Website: home-depot
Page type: customer-info-address
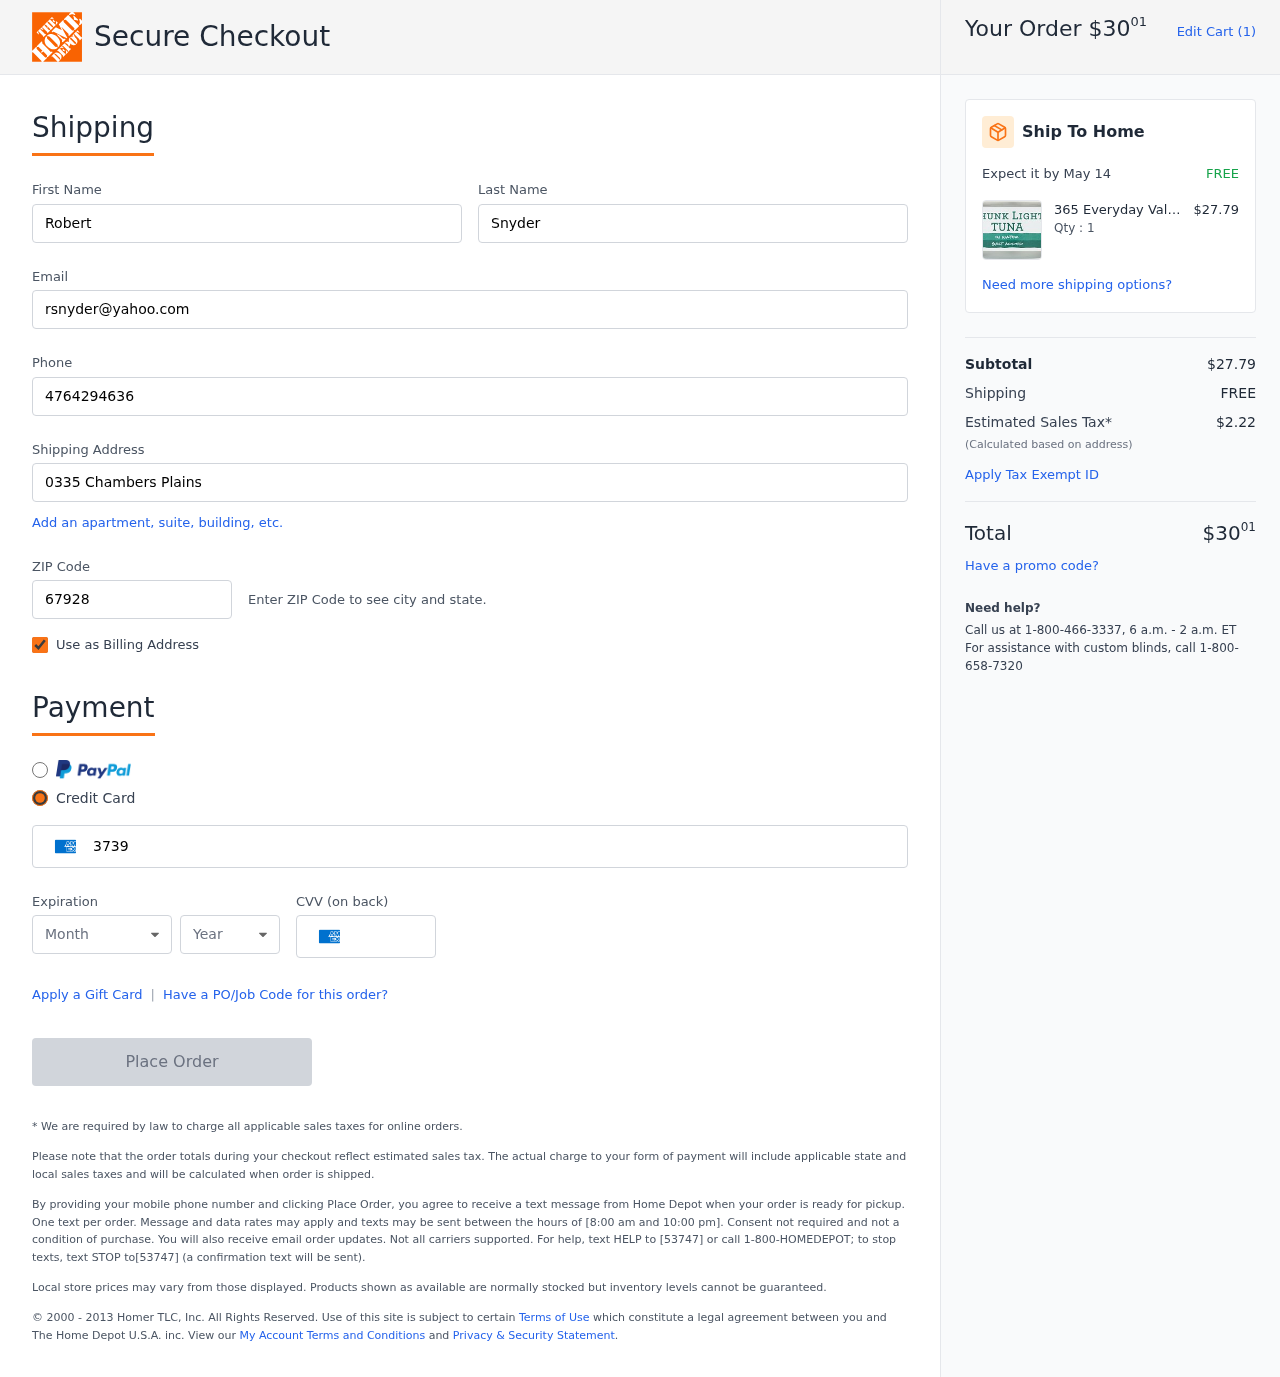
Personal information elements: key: PII_CARD_CVV
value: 7870
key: PII_CARD_EXPIRY_MONTH
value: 10
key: PII_CARD_EXPIRY_YEAR
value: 29
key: PII_CARD_NUMBER
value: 3739 9248 3021 082
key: PII_EMAIL
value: rsnyder@yahoo.com
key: PII_FIRSTNAME
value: Robert
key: PII_LASTNAME
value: Snyder
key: PII_PHONE
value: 4764294636
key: PII_POSTCODE
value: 67928
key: PII_STREET
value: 0335 Chambers Plains
Product elements: key: PRODUCT1_BRAND
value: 365 Everyday Value
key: PRODUCT1_NAME
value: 365 Everyday Value, Chunk Light Tuna in Water, Salt Added, 5 oz
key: PRODUCT1_PRICE
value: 27.79
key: PRODUCT1_QUANTITY
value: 1
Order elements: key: ORDER_TOTAL
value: $3001
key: ORDER_NUM_ITEMS
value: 1
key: ORDER_DELIVERY_DATE
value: May 14
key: ORDER_SUBTOTAL
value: $27.79
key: ORDER_SHIPPING_COST
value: FREE
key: ORDER_TAX
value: $2.22